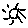
Label: sun